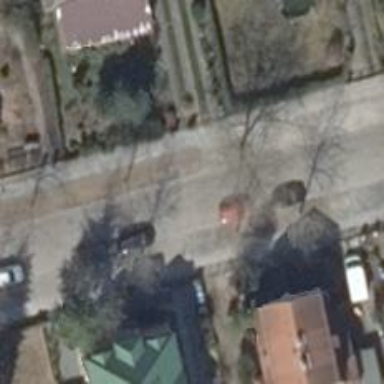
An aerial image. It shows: Sidewalk along the footway.